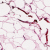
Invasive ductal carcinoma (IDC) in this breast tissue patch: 0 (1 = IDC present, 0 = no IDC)